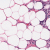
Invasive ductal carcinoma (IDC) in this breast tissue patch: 0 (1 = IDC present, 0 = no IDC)